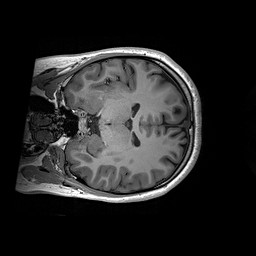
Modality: T1w
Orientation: coronal
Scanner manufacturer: siemens
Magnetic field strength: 3 T
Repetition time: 2.2 s
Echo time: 0.00244 s